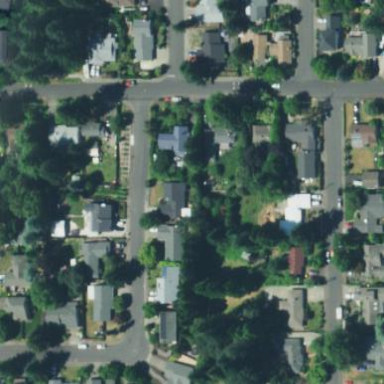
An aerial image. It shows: Residential area composed of single-family homes.